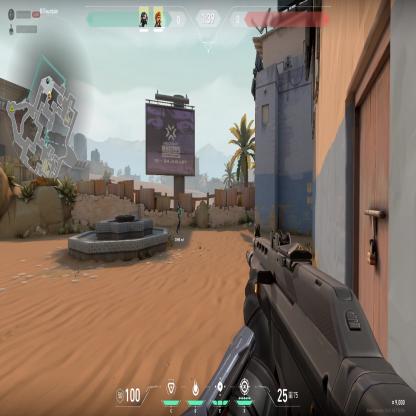
Label: teammate